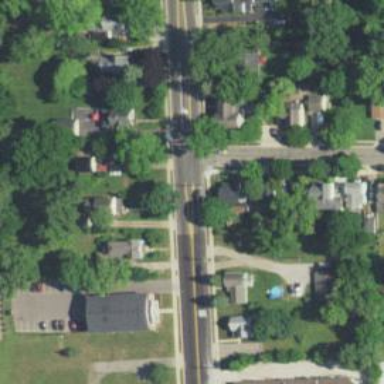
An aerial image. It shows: Road with stop sign.